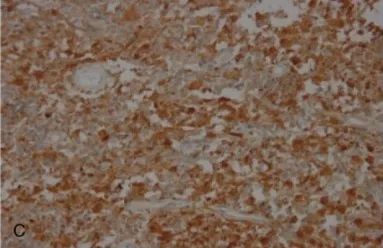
Photograph of surgical specimen. S-100 protein.
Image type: pathology (immunostaining)